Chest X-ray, PA view. Patient: 59 years old, sex F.
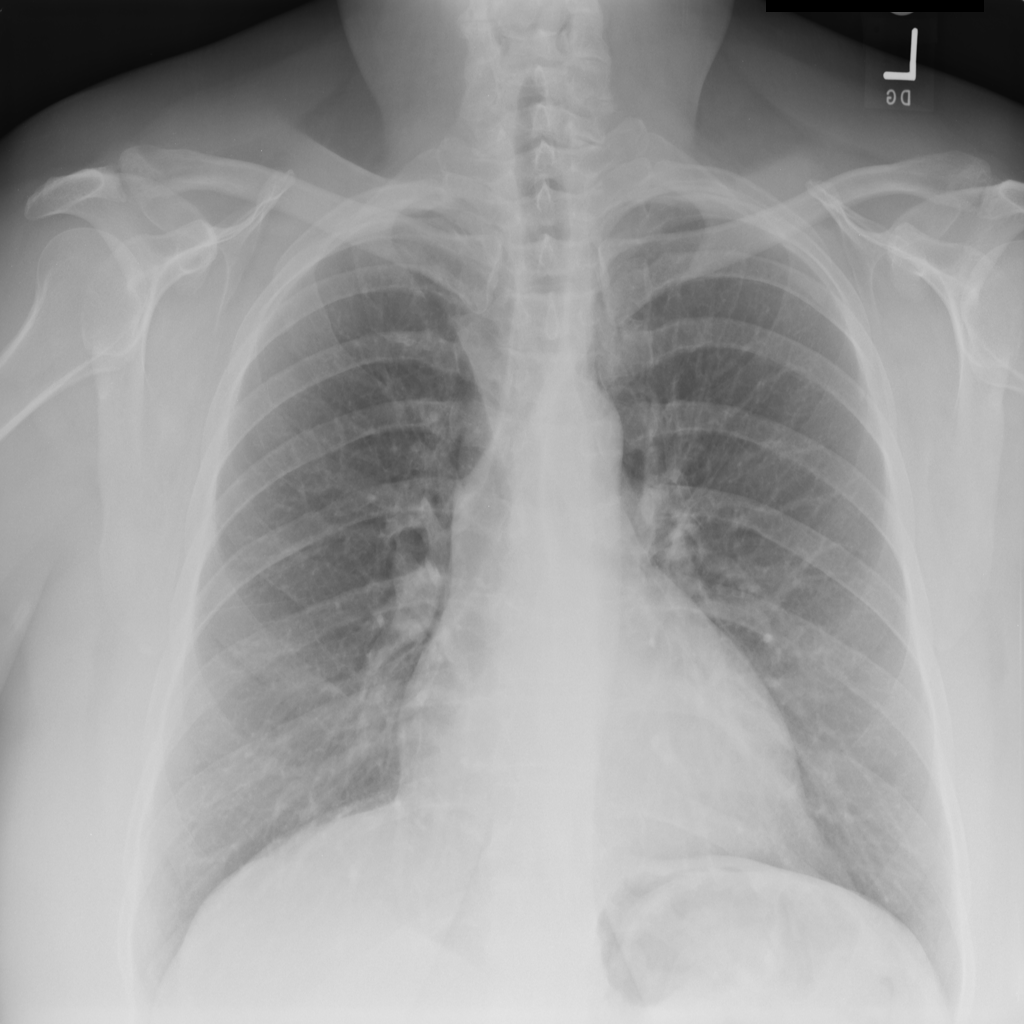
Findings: No Finding